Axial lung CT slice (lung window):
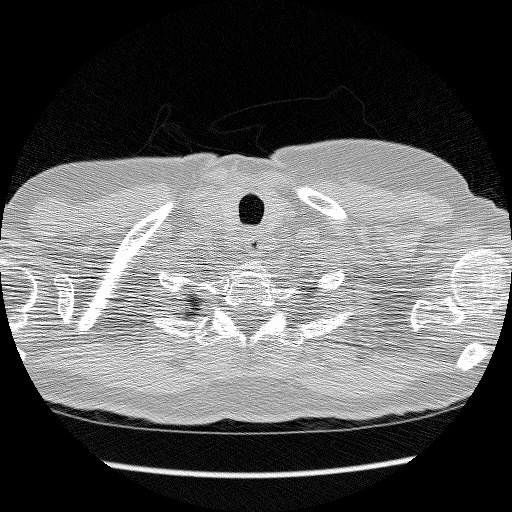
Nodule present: no